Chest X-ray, PA view. Patient: 53 years old, sex M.
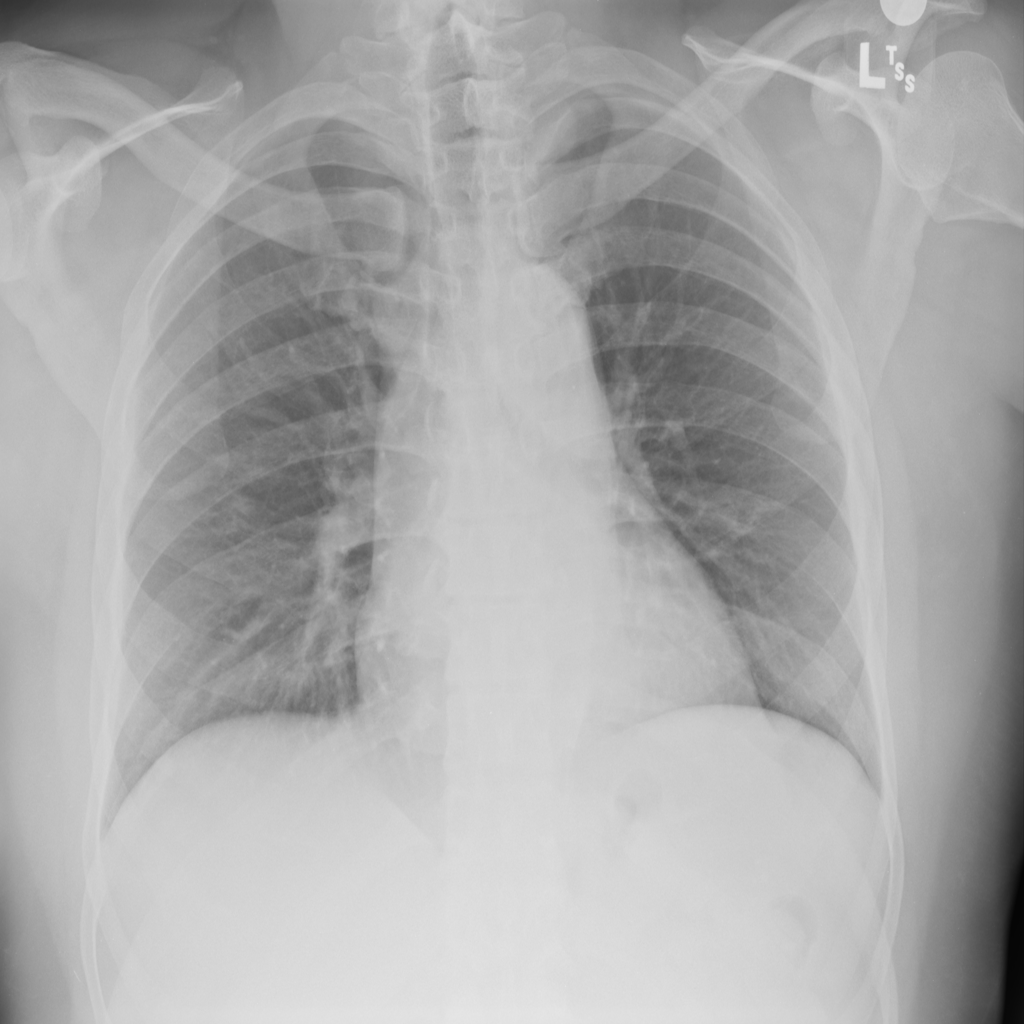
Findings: Consolidation, Nodule